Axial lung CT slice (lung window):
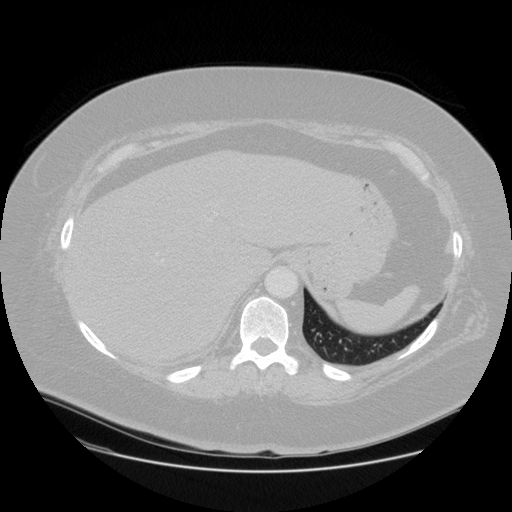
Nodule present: no